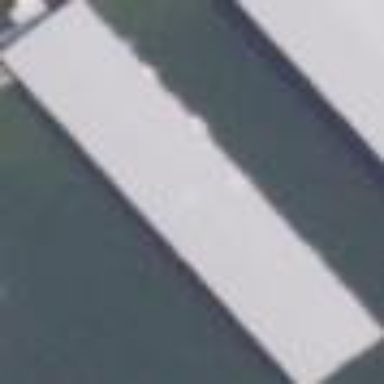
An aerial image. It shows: Building designated for boat storage.